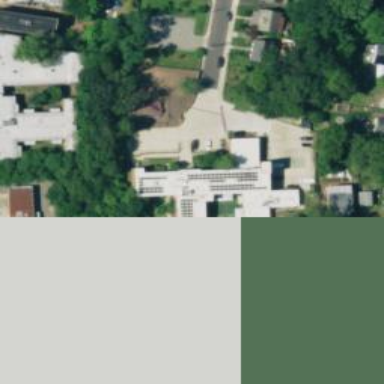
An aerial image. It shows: School.